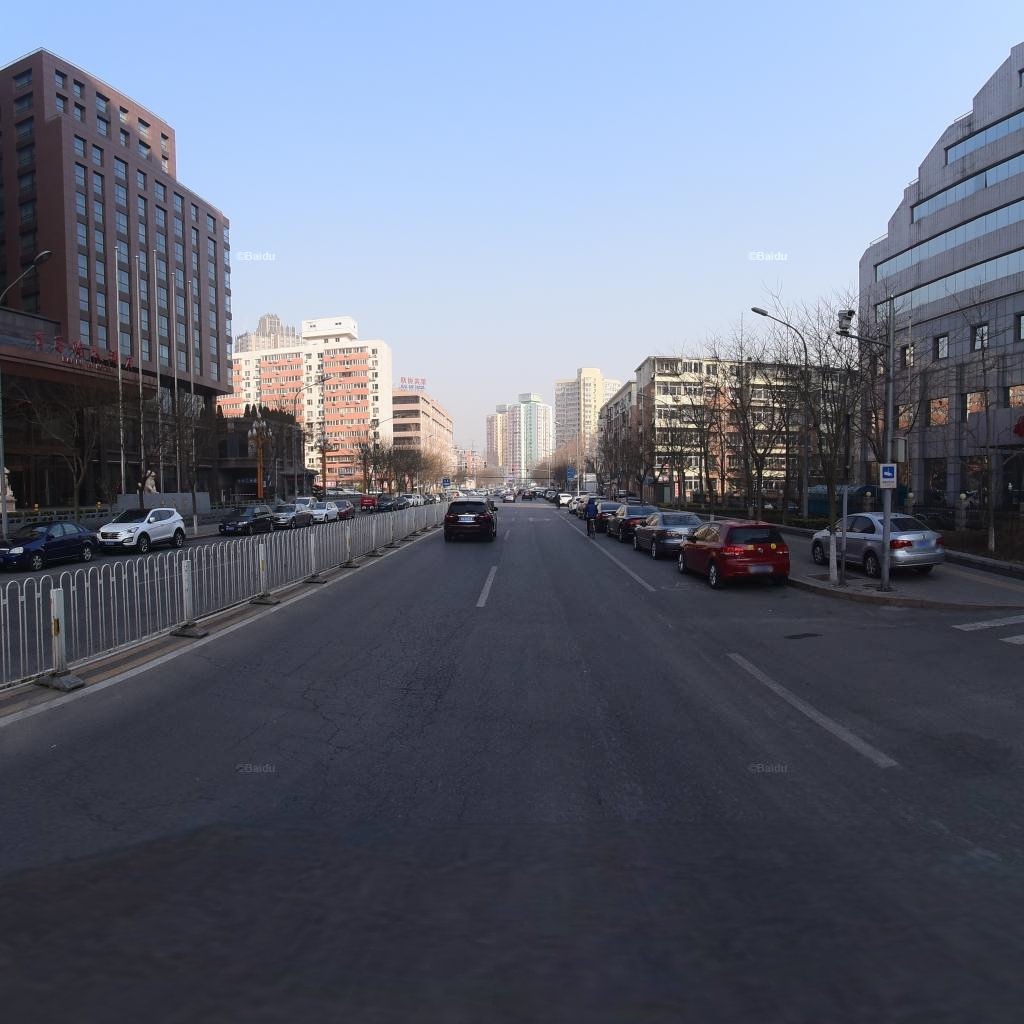
Region: Dongcheng
Road damage annotations: alligator crack